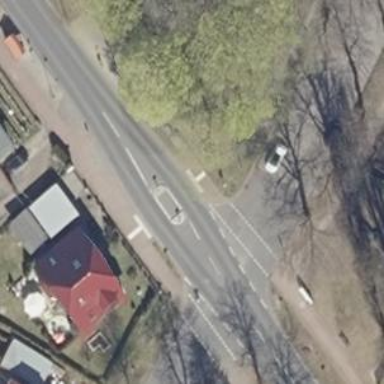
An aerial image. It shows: Unmarked crossing with pedestrian island. The crossing includes traffic calming island.